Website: walmart
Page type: billing-address
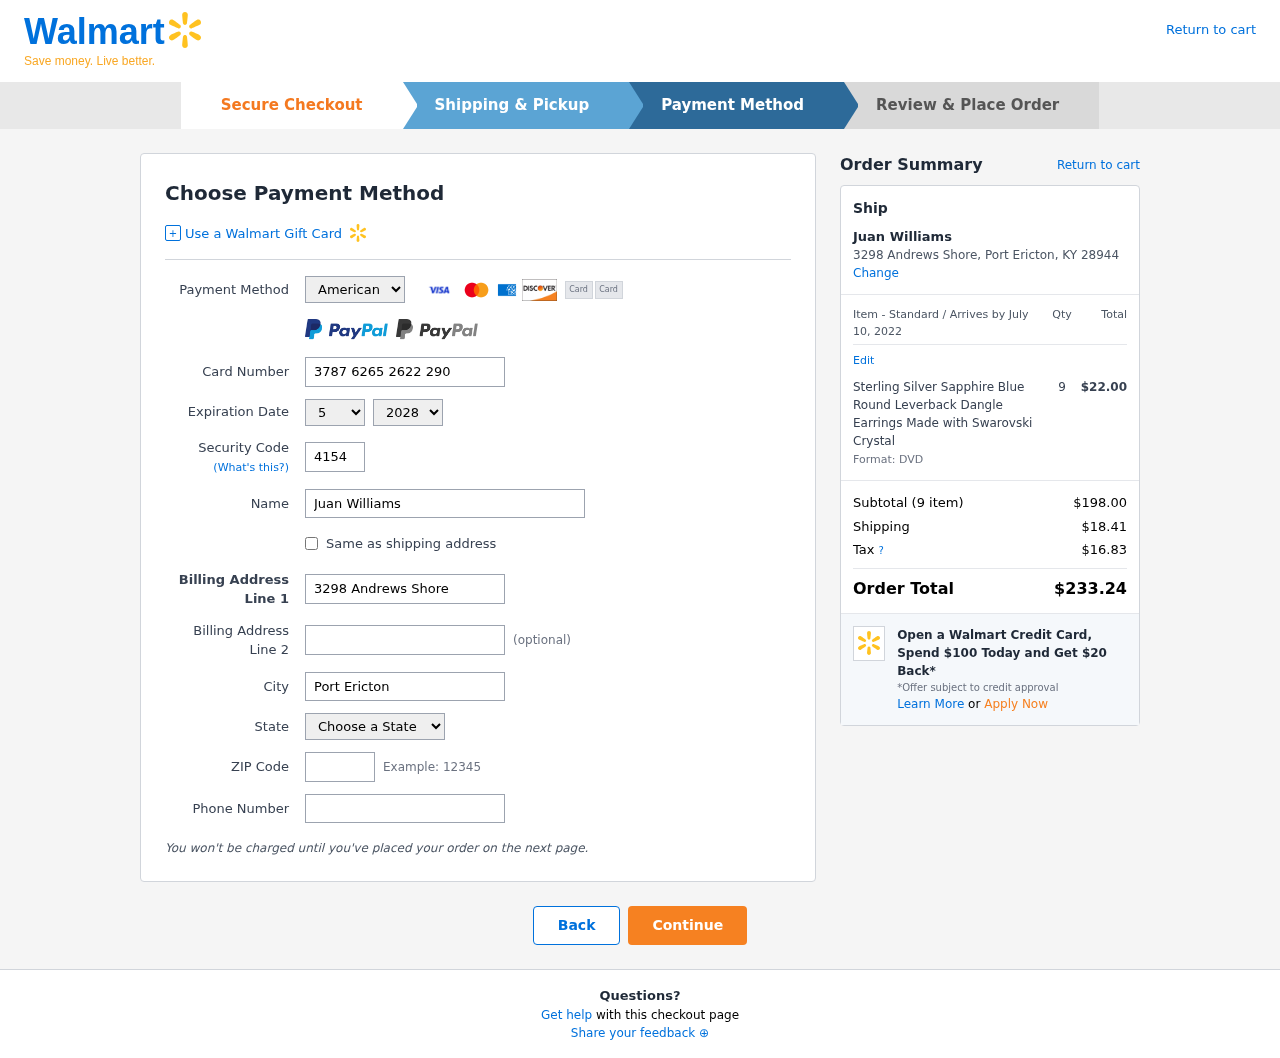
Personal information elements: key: PII_CARD_CVV
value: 4154
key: PII_CARD_EXPIRY_MONTH
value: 05
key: PII_CARD_EXPIRY_YEAR
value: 28
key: PII_CARD_NUMBER
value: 3787 6265 2622 290
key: PII_CARD_TYPE
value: American Express
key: PII_CITY
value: Port Ericton
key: PII_CITY_STATE_ZIP
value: Port Ericton, KY 28944
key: PII_FULLNAME
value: Juan Williams
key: PII_PHONE
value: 3054284330
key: PII_POSTCODE
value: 28944
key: PII_STATE
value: Kentucky
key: PII_STREET
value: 3298 Andrews Shore
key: PII_FULLNAME2
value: Juan Williams
Product elements: key: PRODUCT1_NAME
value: Sterling Silver Sapphire Blue Round Leverback Dangle Earrings Made with Swarovski Crystal
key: PRODUCT1_PRICE
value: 22
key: PRODUCT1_QUANTITY
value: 9
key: PRODUCT1_DESC
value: Format: DVD
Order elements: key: ORDER_DELIVERY_DATE
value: July 10, 2022
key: ORDER_NUM_ITEMS
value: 9
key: ORDER_SUBTOTAL
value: $198.00
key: ORDER_SHIPPING_COST
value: $18.41
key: ORDER_TAX
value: $16.83
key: ORDER_TOTAL
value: $233.24